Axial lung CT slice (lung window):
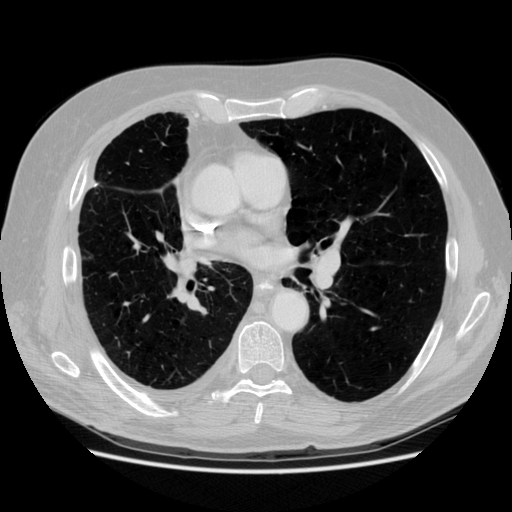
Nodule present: no